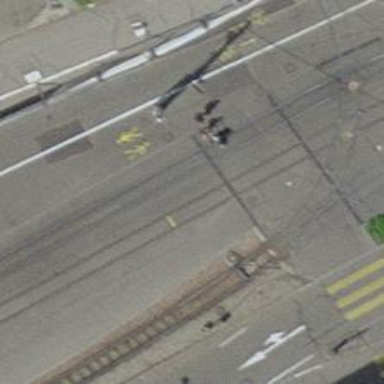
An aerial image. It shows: Railway crossing.